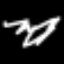
Label: squiggle